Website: crate-barrel
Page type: billing-address
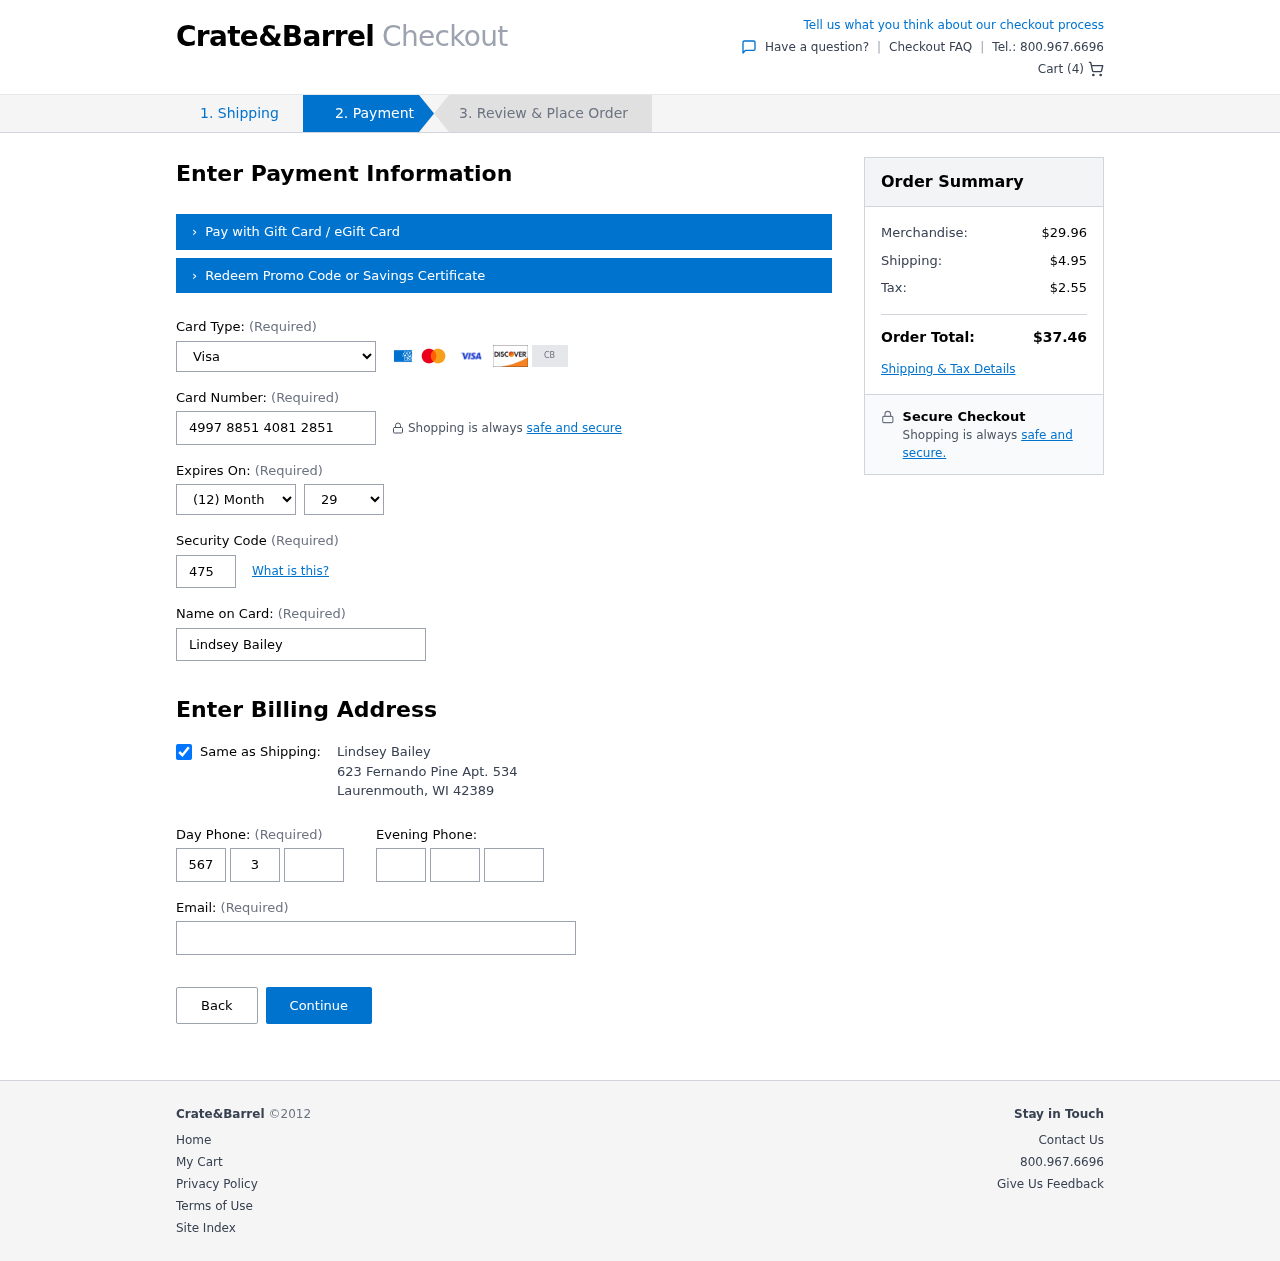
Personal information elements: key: PII_CARD_CVV
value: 475
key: PII_CARD_EXPIRY_MONTH
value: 12
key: PII_CARD_EXPIRY_YEAR
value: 29
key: PII_CARD_NUMBER
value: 4997 8851 4081 2851
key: PII_CARD_TYPE
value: Visa
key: PII_CITY
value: Laurenmouth
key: PII_EMAIL
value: lindseybailey@gmail.com
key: PII_FULLNAME
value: Lindsey Bailey
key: PII_PHONE_ALT_AREA
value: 469
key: PII_PHONE_ALT_PREFIX
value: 762
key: PII_PHONE_ALT_SUFFIX
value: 8792
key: PII_PHONE_AREA
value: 567
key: PII_PHONE_PREFIX
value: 357
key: PII_PHONE_SUFFIX
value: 8630
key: PII_POSTCODE
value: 42389
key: PII_STATE_ABBR
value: WI
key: PII_STREET
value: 623 Fernando Pine Apt. 534
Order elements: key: ORDER_NUM_ITEMS
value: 4
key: ORDER_SUBTOTAL
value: $29.96
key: ORDER_SHIPPING_COST
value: $4.95
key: ORDER_TAX
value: $2.55
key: ORDER_TOTAL
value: $37.46